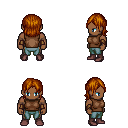
a pixel art fantasy rpg character, male body template, human, dark skin, brown sleeveless shirt, teal pants, brunette long bangs hairstyle, leather bracers, maroon shoes, four views (front, back, left, right), 2x2 character sprite sheet, small pixel art, hard edges, no anti-aliasing